Question: I am getting a very strange error using basemap. No error appears, yet my 3rd plot has no data plotted when data does indeed exist. Below is my code. When run, you will see that both modis and seawifs data is plotted, but viirs is not. I can't figure out why.
'''
import numpy as np
import urllib
import urllib2
import netCDF4
import matplotlib.pyplot as plt
from mpl_toolkits.basemap import Basemap
from datetime import datetime, date, time, timedelta
import json
import math
def indexsearch(datebroken,year, month, day):
for i in range(0,len(datebroken)):
if (datebroken[i,0] == year and datebroken[i,1] == month and datebroken[i,2] == day):
return i
url = 'http://coastwatch.pfeg.noaa.gov/erddap/griddap/erdMWchlamday.nc?chlorophyll' +'[(2002-07-16T12:00:00Z):1:(2015-04-16T00:00:00Z)][(0.0):1:(0.0)][(36):1:(39)][(235):1:(240)]'
file = 'erdMWchlamday.nc'
urllib.urlretrieve(url, file)
ncfilemod = netCDF4.Dataset(file)
ncv1 = ncfilemod.variables
print ncv1.keys()
time1=ncv1['time'][:]
inceptiondate = datetime(1970, 1, 1, 0, 0, 0)
timenew1=[]
for i in time1[:]:
newdate = inceptiondate + timedelta(seconds=i)
timenew1.append(newdate.strftime('%Y%m%d%H'))
datebroken1 = np.zeros((len(timenew1),4),dtype=int)
for i in range(0,len(timenew1)):
datebroken1[i,0] = int(timenew1[i][0:4])
datebroken1[i,1] = int(timenew1[i][4:6])
datebroken1[i,2] = int(timenew1[i][6:8])
datebroken1[i,3] = int(timenew1[i][8:10])
lon1= ncv1['longitude'][:]
lat1 = ncv1['latitude'][:]
lons1, lats1 = np.meshgrid(lon1,lat1)
chla1 = ncv1['chlorophyll'][:,0,:,:]
url = 'http://coastwatch.pfeg.noaa.gov/erddap/griddap/erdSWchlamday.nc?chlorophyll' +'[(1997-09-16):1:(2010-12-16T12:00:00Z)][(0.0):1:(0.0)][(36):1:(39)][(235):1:(240)]'
file = 'erdSWchlamday.nc'
urllib.urlretrieve(url, file)
#Ncfile 2
ncfilewif = netCDF4.Dataset(file)
ncv2 = ncfilewif.variables
print ncv2.keys()
time2=ncv2['time'][:]
inceptiondate = datetime(1970, 1, 1, 0, 0, 0)
timenew2=[]
for i in time2[:]:
newdate = inceptiondate + timedelta(seconds=i)
timenew2.append(newdate.strftime('%Y%m%d%H'))
datebroken2 = np.zeros((len(timenew2),4),dtype=int)
for i in range(0,len(timenew2)):
datebroken2[i,0] = int(timenew2[i][0:4])
datebroken2[i,1] = int(timenew2[i][4:6])
datebroken2[i,2] = int(timenew2[i][6:8])
datebroken2[i,3] = int(timenew2[i][8:10])
lon2= ncv2['longitude'][:]
lat2 = ncv2['latitude'][:]
lons2, lats2 = np.meshgrid(lon2,lat2)
chla2 = ncv2['chlorophyll'][:,0,:,:]
url = 'http://coastwatch.pfeg.noaa.gov/erddap/griddap/erdVH2chlamday.nc?chla' +'[(2012-01-15):1:(2015-05-15T00:00:00Z)][(39):1:(36)][(-125):1:(-120)]'
file = 'erdVH2chlamday.nc'
urllib.urlretrieve(url, file)
ncfileviir = netCDF4.Dataset(file)
ncv3 = ncfileviir.variables
print ncv3.keys()
time3=ncv3['time'][:]
inceptiondate = datetime(1970, 1, 1, 0, 0, 0)
timenew3=[]
for i in time3[:]:
newdate = inceptiondate + timedelta(seconds=i)
timenew3.append(newdate.strftime('%Y%m%d%H'))
datebroken3 = np.zeros((len(timenew3),4),dtype=int)
for i in range(0,len(timenew3)):
datebroken3[i,0] = int(timenew3[i][0:4])
datebroken3[i,1] = int(timenew3[i][4:6])
datebroken3[i,2] = int(timenew3[i][6:8])
datebroken3[i,3] = int(timenew3[i][8:10])
lon3= ncv3['longitude'][:]
lat3 = ncv3['latitude'][:]
lons3, lats3 = np.meshgrid(lon3,lat3)
chla3 = ncv3['chla'][:,:,:]
i1=indexsearch(datebroken1,2012,6,16)
print i1
i2=indexsearch(datebroken2,2010,6,16)
print i2
i3=indexsearch(datebroken3,2012,6,15)
print i3
chla1plot = chla1[i1,:,:]
chla2plot = chla2[i2,:,:]
chla3plot = chla3[i3,:,:]
ncfileviir.close()
ncfilemod.close()
ncfilewif.close()
'''
Important code is below here. All code above is just pulling the data into python to plot.
'''
minlat = 36
maxlat = 39
minlon = 235
maxlon = 240
# Create map
fig = plt.figure()
#####################################################################################################################
#plot figure 1
ax1 = fig.add_subplot(221)
m = Basemap(projection='merc', llcrnrlat=minlat,urcrnrlat=maxlat,llcrnrlon=minlon, urcrnrlon=maxlon,resolution='h')
cs1 = m.pcolormesh(lons1,lats1,chla1plot,cmap=plt.cm.jet,latlon=True)
m.drawcoastlines()
m.drawmapboundary()
m.fillcontinents()
m.drawcountries()
m.drawstates()
m.drawrivers()
#Sets up parallels and meridians.
parallels = np.arange(36.,39,1.)
# labels = [left,right,top,bottom]
m.drawparallels(parallels,labels=[False,True,True,False])
meridians = np.arange(235.,240.,1.)
m.drawmeridians(meridians,labels=[True,False,False,True])
ax1.set_title('Modis')
#####################################################################################################################
#plot figure 2
ax2 = fig.add_subplot(222)
cs2 = m.pcolormesh(lons2,lats2,chla2plot,cmap=plt.cm.jet,latlon=True)
m.drawcoastlines()
m.drawmapboundary()
m.fillcontinents()
m.drawcountries()
m.drawstates()
m.drawrivers()
#Sets up parallels and meridians.
parallels = np.arange(36.,39,1.)
# labels = [left,right,top,bottom]
m.drawparallels(parallels,labels=[False,True,True,False])
meridians = np.arange(235.,240.,1.)
m.drawmeridians(meridians,labels=[True,False,False,True])
ax2.set_title('SeaWIFS')
#####################################################################################################################
#plot figure 3
ax3 = fig.add_subplot(223)
cs3 = m.pcolormesh(lons3,np.flipud(lats3),np.flipud(chla3plot),cmap=plt.cm.jet,latlon=True)
m.drawcoastlines()
m.drawmapboundary()
m.fillcontinents()
m.drawcountries()
m.drawstates()
m.drawrivers()
#Sets up parallels and meridians.
parallels = np.arange(36.,39,1.)
# labels = [left,right,top,bottom]
m.drawparallels(parallels,labels=[False,True,True,False])
meridians = np.arange(235.,240.,1.)
m.drawmeridians(meridians,labels=[True,False,False,True])
ax3.set_title('VIIRS')
# Save figure (without 'white' borders)
#plt.savefig('SSTtest.png', bbox_inches='tight')
plt.show()
'''
My results are shown here!

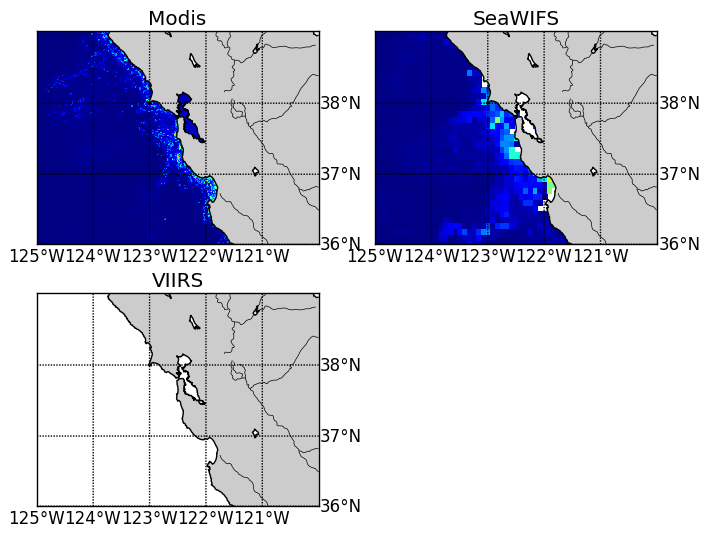
Answer: The issue that I found was that I had
'''
minlat = 36
maxlat = 39
minlon = 235
maxlon = 240
m = Basemap(projection='merc', llcrnrlat=minlat,urcrnrlat=maxlat,llcrnrlon=minlon, urcrnrlon=maxlon,resolution='h')
'''
The final plot was -125 to -120 which basemap did not automatically handle, but instead placed the plot at an area where I did not have data. I added a new m = basemap statement and changed the meridian numbers for the third graph using -125 to -120 as my longitude and the graph plotted just fine.